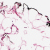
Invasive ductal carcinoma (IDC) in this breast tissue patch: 0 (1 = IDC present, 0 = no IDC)